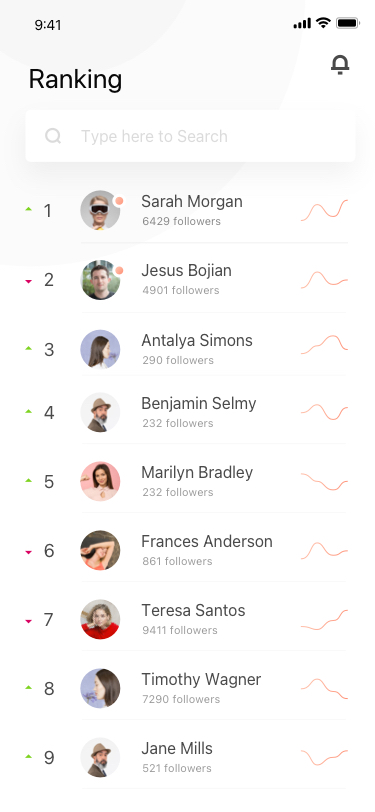
Text in this UI design:
Ranking
Type here to Search
232 followers
Benjamin Selmy
4
232 followers
Marilyn Bradley
5
861 followers
Frances Anderson
6
9411 followers
Teresa Santos
7
7290 followers
Timothy Wagner
8
521 followers
Jane Mills
9
4901 followers
Jesus Bojian
2
6429 followers
Sarah Morgan
1
290 followers
Antalya Simons
3